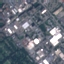
Label: Industrial